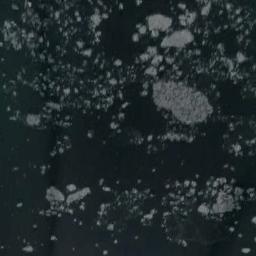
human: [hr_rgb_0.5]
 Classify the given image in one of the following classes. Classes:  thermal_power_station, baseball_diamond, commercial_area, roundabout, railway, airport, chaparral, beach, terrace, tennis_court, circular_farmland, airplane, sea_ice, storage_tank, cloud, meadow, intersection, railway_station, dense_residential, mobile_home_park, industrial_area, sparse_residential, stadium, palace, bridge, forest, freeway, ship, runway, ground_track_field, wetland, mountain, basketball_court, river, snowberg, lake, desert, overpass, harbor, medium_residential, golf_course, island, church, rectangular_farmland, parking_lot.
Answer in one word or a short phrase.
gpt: sea_ice